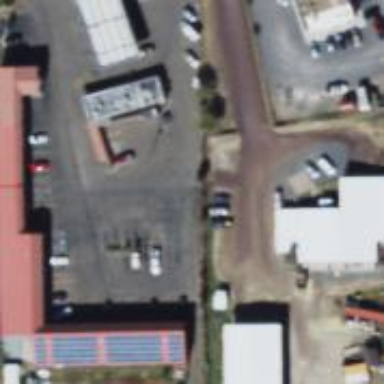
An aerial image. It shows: Motel building.